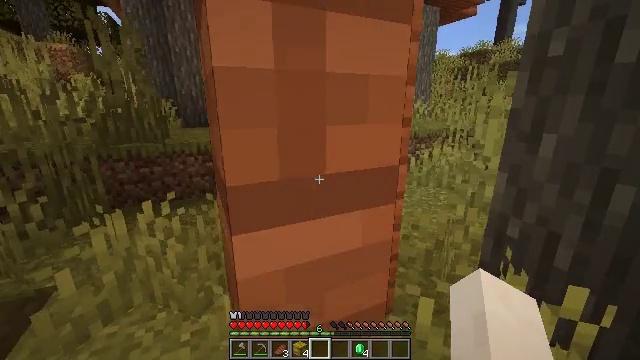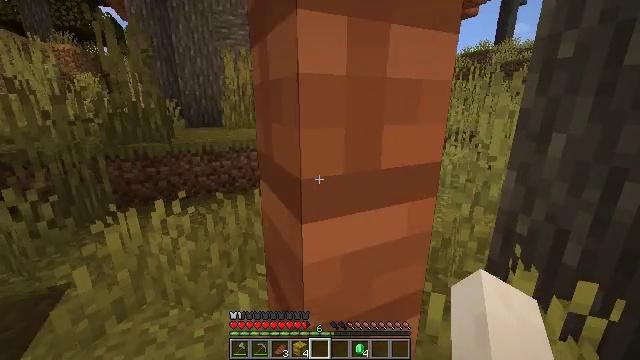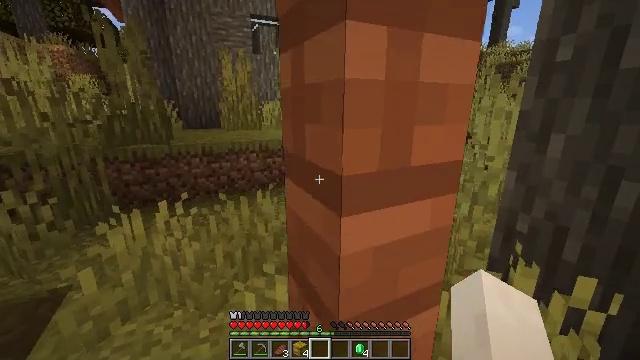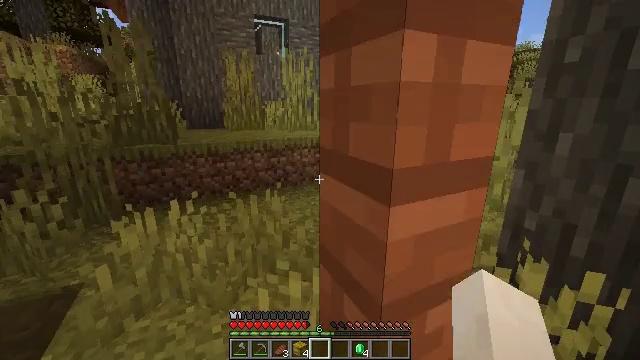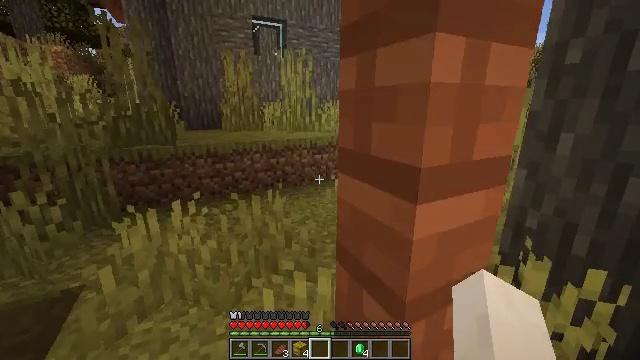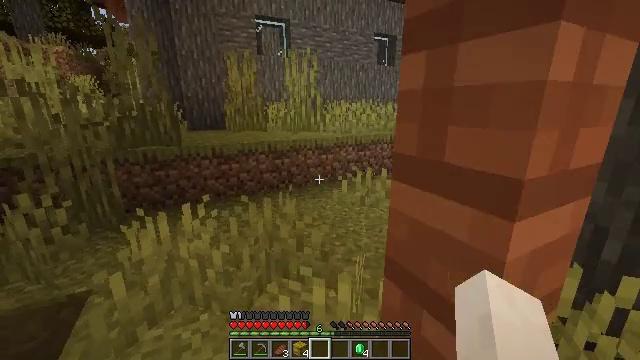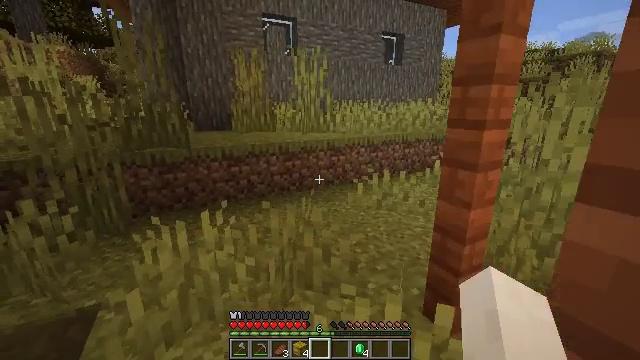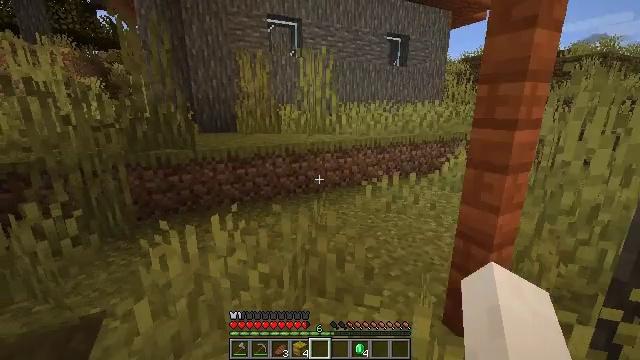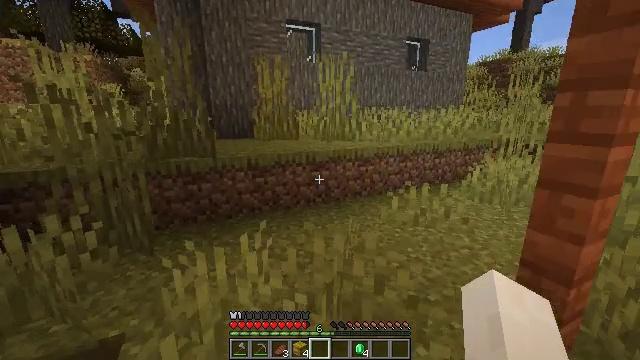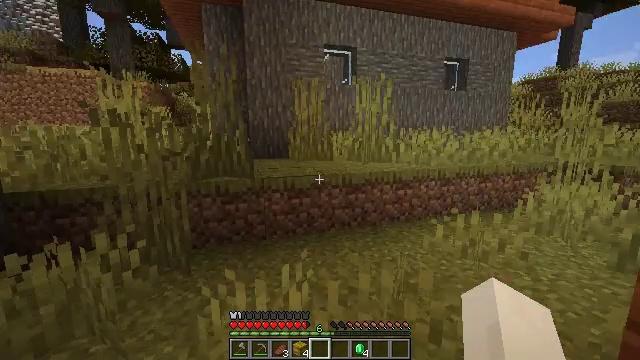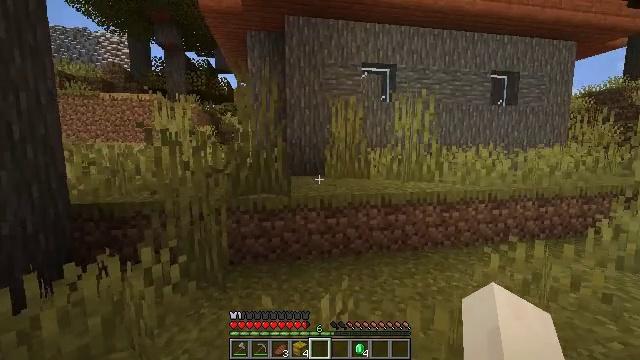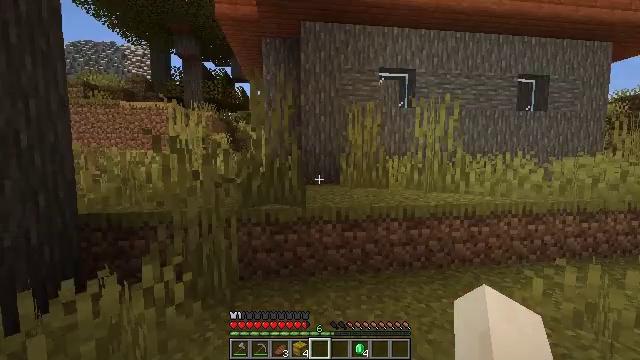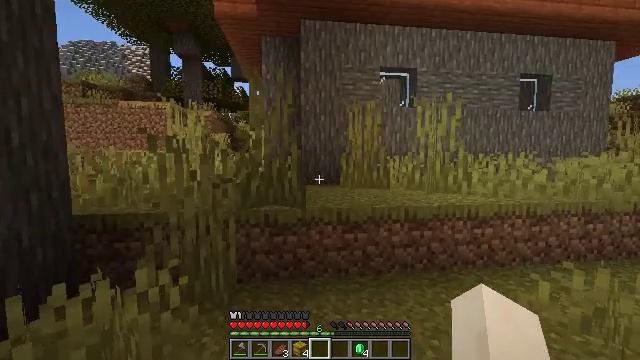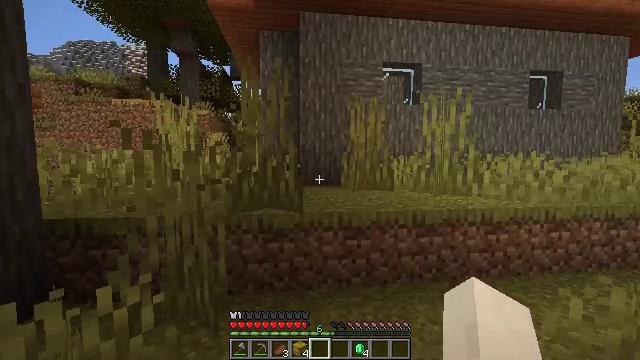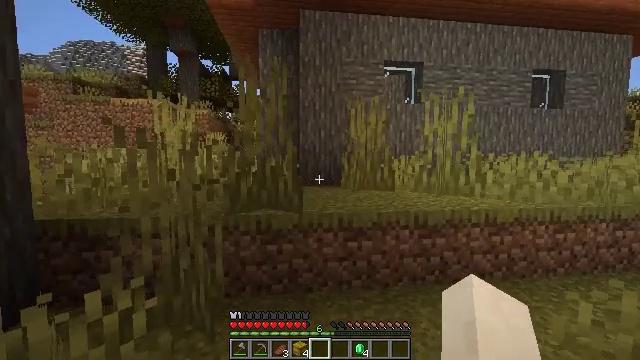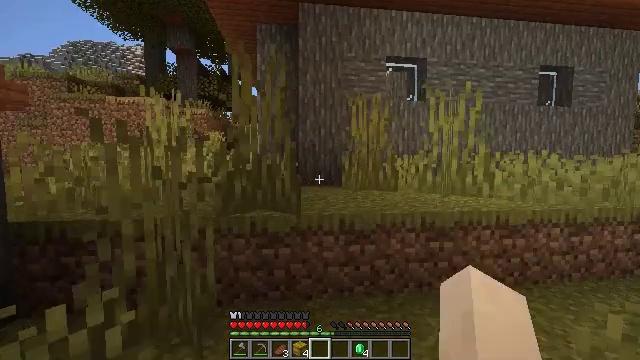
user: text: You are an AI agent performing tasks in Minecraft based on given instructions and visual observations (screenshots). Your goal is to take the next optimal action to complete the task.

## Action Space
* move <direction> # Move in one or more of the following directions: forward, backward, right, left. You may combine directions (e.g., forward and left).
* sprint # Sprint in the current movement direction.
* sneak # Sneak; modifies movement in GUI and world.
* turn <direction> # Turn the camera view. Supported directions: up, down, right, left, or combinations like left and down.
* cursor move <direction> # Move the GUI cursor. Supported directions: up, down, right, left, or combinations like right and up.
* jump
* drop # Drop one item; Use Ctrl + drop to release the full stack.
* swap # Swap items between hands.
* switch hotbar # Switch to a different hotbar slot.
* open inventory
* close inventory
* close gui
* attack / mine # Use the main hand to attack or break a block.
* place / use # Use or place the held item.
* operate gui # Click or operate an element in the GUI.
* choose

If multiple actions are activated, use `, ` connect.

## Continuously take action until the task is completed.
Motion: motion action
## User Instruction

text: Gather the grindstone to use later.
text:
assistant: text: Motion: move forward and move left
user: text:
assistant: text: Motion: move forward and move left
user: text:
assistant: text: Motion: move forward and move left
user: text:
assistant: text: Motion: move forward and move left
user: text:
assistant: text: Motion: move forward and move left
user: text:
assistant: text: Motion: move forward and move left
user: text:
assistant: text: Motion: move forward and move left
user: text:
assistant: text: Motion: move forward and move left, turn left and up
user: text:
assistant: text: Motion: move forward and move left, turn left and up
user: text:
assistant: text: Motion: move forward, turn left and up
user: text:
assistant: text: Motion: move forward, turn left and up
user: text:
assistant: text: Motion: move forward
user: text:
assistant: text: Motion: move forward
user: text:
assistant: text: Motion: move forward
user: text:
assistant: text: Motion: move forward
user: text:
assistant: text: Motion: move forward, jump
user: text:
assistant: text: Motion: move forward, jump
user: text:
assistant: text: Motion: move forward, jump
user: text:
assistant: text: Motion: move forward, jump
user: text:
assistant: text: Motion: move forward, jump
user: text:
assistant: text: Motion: move forward, jump
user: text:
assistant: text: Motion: move forward, jump
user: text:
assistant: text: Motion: move forward, jump
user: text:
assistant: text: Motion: move forward, turn up
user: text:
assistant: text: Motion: move forward and move left, turn up
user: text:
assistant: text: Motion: move forward and move left
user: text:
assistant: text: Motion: move forward and move left, jump
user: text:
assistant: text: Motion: move forward and move left, jump
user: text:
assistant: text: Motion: move forward and move left, jump
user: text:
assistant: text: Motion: move forward and move left, jump